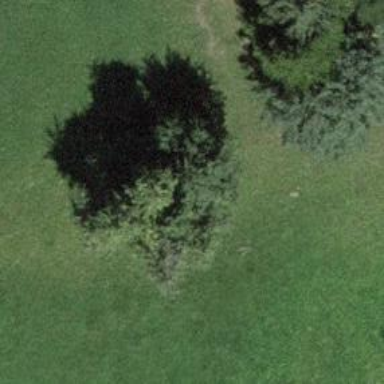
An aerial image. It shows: Single tag "natural: tree."